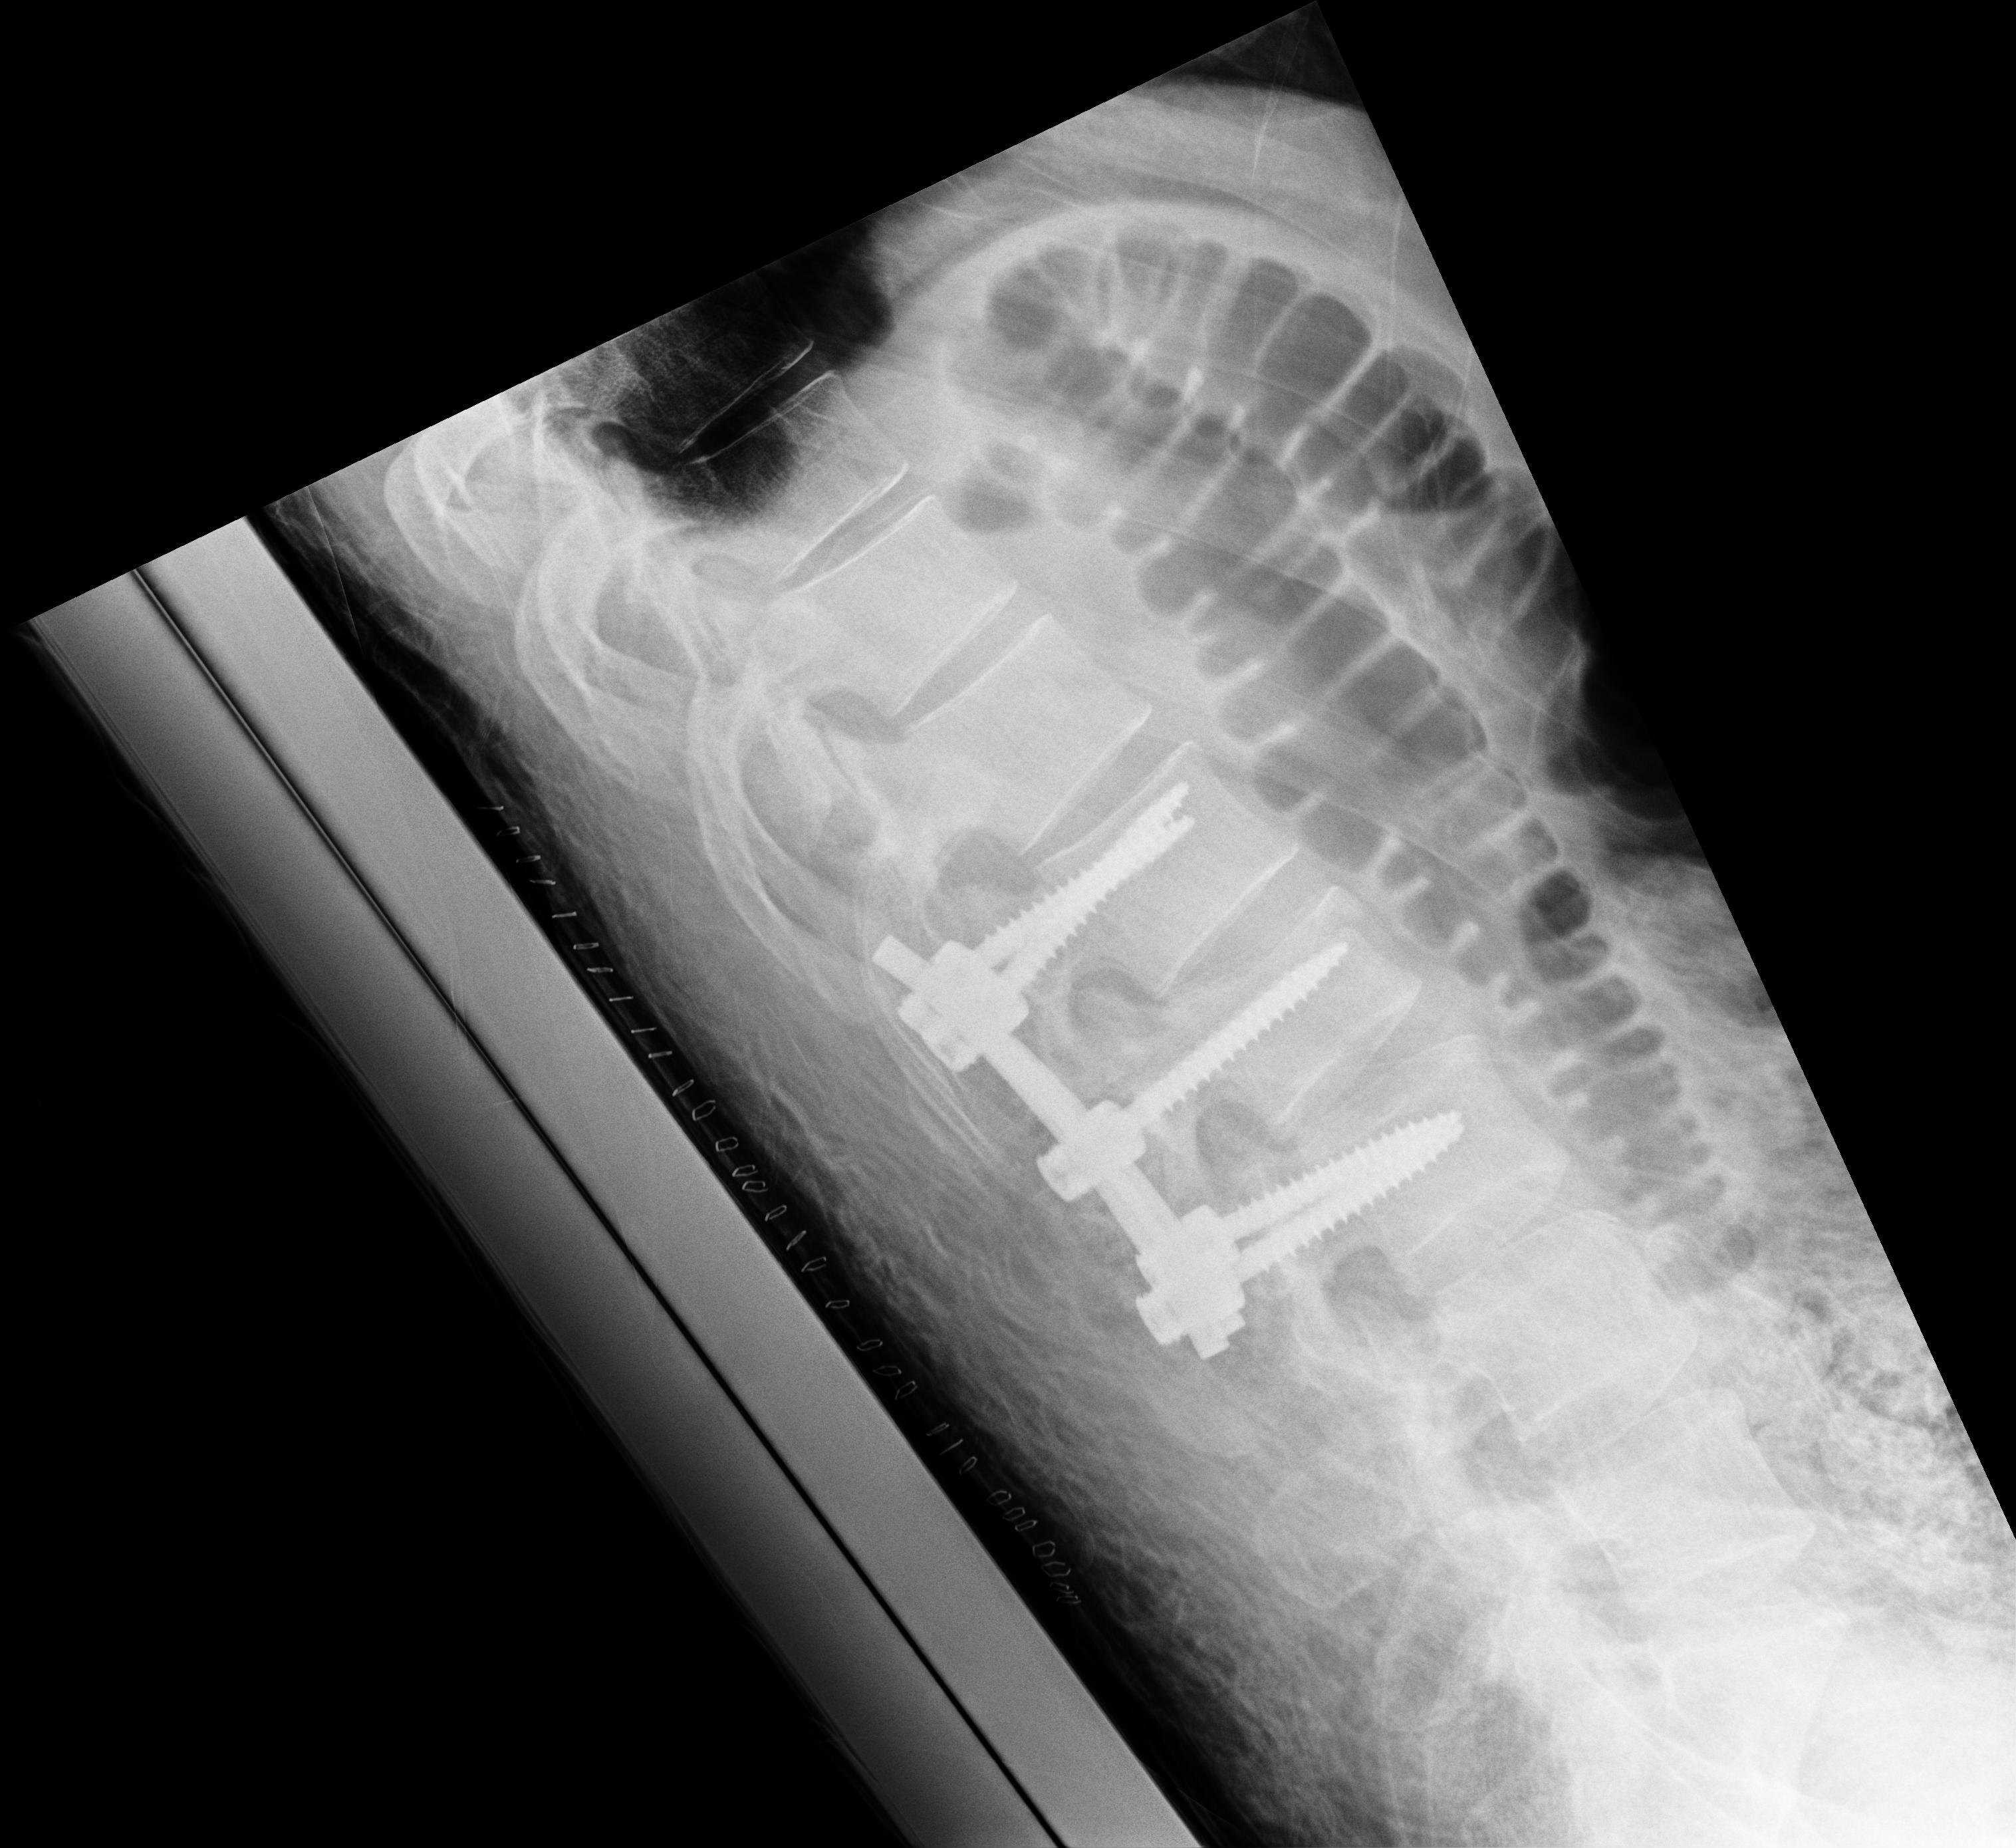
View: LATERAL
Implant manufacturer: nuvasive reline